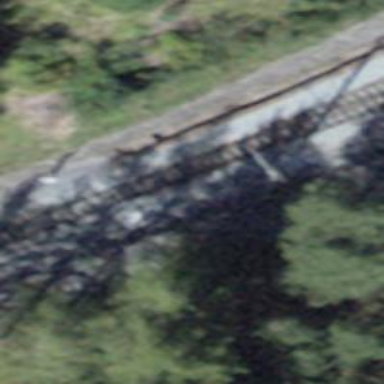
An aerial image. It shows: Railway switch.